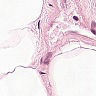
Metastatic tissue present: no